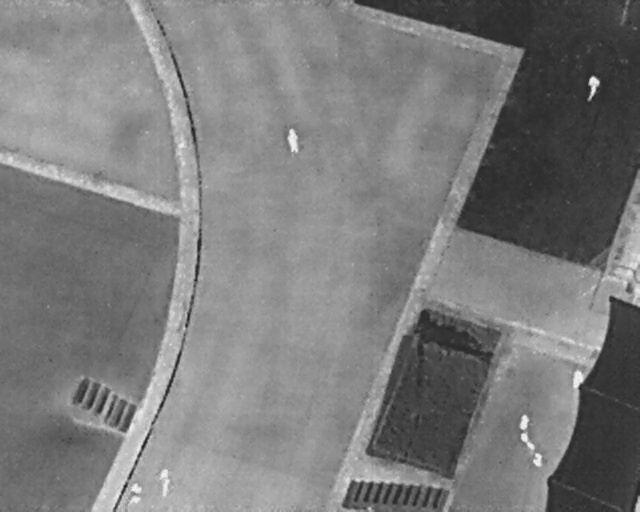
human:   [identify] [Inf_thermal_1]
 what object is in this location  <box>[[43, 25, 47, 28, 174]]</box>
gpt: <ref>1 large person at the top</ref>

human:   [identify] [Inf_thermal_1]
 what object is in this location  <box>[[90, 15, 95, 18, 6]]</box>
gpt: <ref>1 large person at the top right</ref>